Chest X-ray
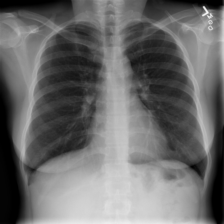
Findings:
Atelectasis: negative
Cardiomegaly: negative
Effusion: negative
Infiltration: negative
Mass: negative
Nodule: negative
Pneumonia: negative
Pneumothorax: negative
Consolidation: negative
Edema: negative
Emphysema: negative
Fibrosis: negative
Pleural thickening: negative
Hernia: negative